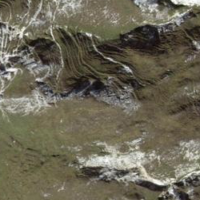
EUNIS habitat code: 26
Species observed at this site:
Achillea nana